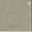
Piece: xx